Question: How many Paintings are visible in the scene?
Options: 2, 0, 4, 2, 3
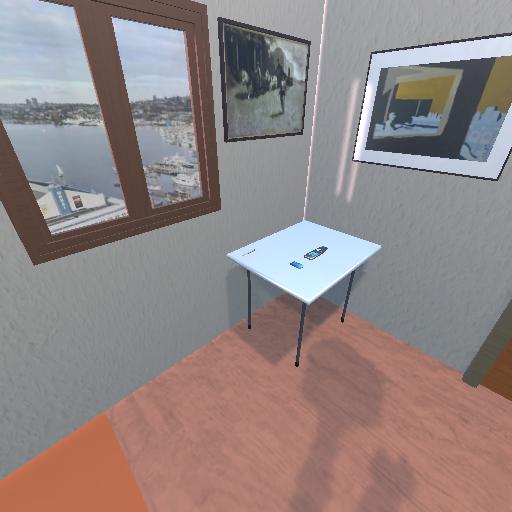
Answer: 2